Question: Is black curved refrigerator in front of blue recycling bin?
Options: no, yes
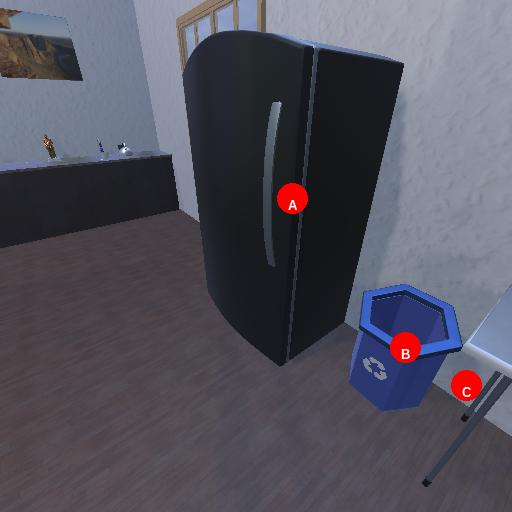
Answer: no